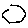
Label: hexagon